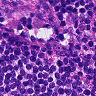
Metastatic tissue present: no